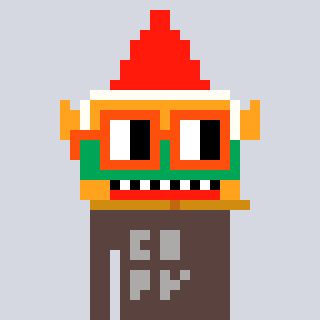
a pixel art character with square orange glasses, a gnome-shaped head and a darkbrown-colored body on a cool background